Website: home-depot
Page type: cross-sells
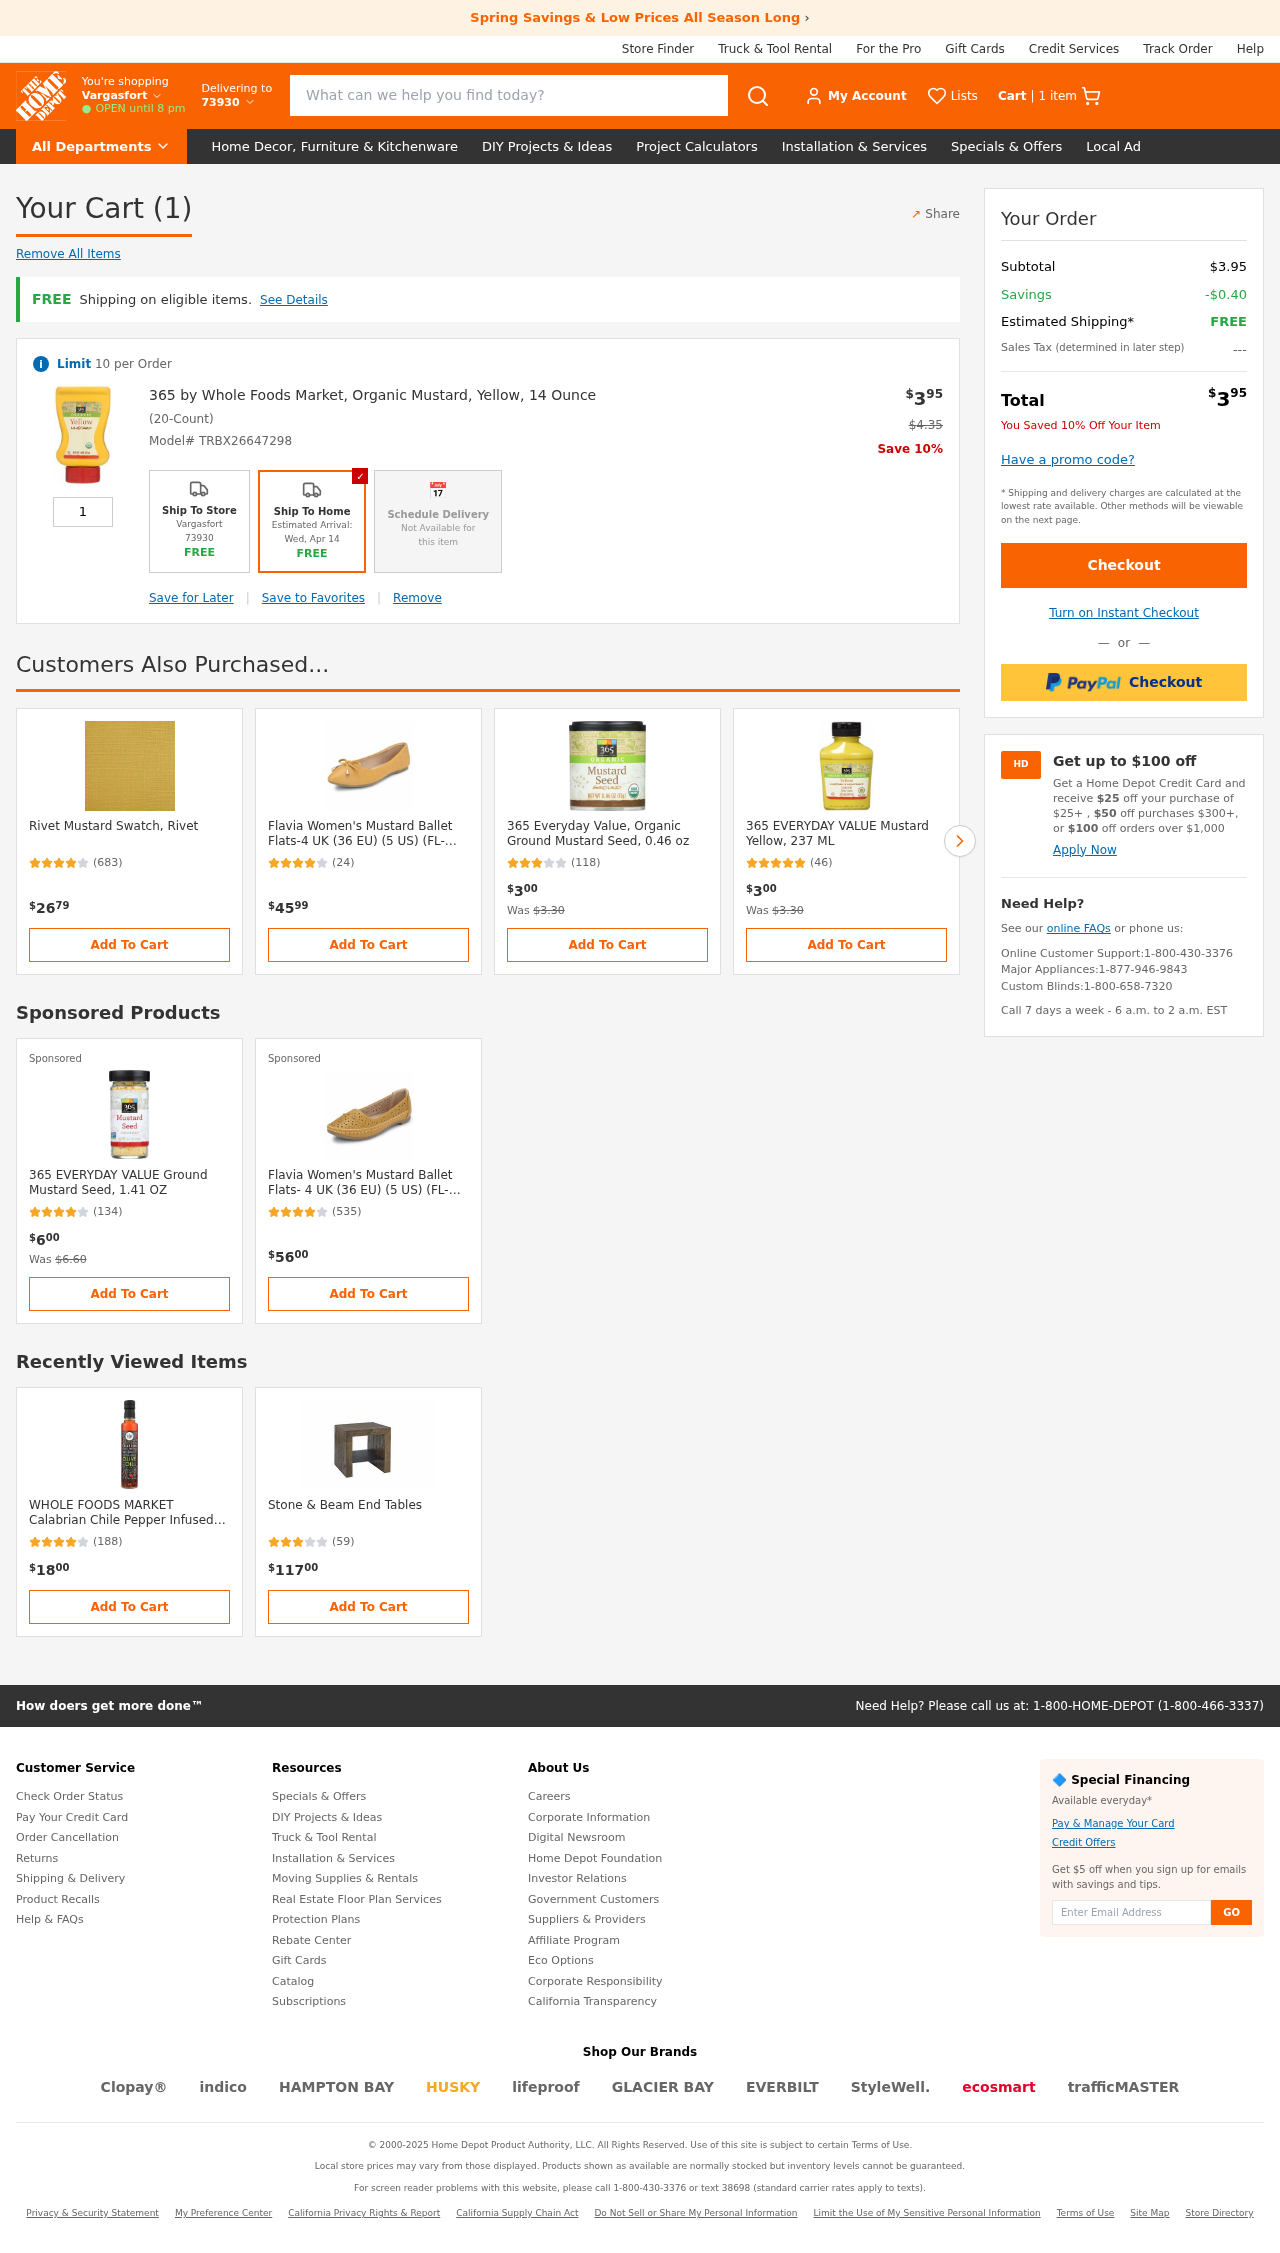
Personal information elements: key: PII_LOCATION1_CITY
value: Vargasfort
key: PII_POSTCODE
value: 73930
Product elements: key: PRODUCT1_NAME
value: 365 by Whole Foods Market, Organic Mustard, Yellow, 14 Ounce
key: PRODUCT1_PRICE
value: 3.95
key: PRODUCT1_QUANTITY
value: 1
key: PRODUCT1_ORIGINAL_PRICE
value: $4.35
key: PRODUCT2_NAME
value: Rivet Mustard Swatch, Rivet
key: PRODUCT2_NUM_RATINGS
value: (683)
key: PRODUCT2_PRICE
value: $2679
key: PRODUCT3_NAME
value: Flavia Women's Mustard Ballet Flats-4 UK (36 EU) (5 US) (FL-99/MUS)
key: PRODUCT3_NUM_RATINGS
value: (24)
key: PRODUCT3_PRICE
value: $4599
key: PRODUCT4_NAME
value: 365 Everyday Value, Organic Ground Mustard Seed, 0.46 oz
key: PRODUCT4_NUM_RATINGS
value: (118)
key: PRODUCT4_PRICE
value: $300
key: PRODUCT5_NAME
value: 365 EVERYDAY VALUE Mustard Yellow, 237 ML
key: PRODUCT5_NUM_RATINGS
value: (46)
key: PRODUCT5_PRICE
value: $300
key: PRODUCT6_NAME
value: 365 EVERYDAY VALUE Ground Mustard Seed, 1.41 OZ
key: PRODUCT6_NUM_RATINGS
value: (134)
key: PRODUCT6_PRICE
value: $600
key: PRODUCT7_NAME
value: Flavia Women's Mustard Ballet Flats- 4 UK (36 EU) (5 US) (FL-915/MUS)
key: PRODUCT7_NUM_RATINGS
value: (535)
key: PRODUCT7_PRICE
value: $5600
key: PRODUCT8_NAME
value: WHOLE FOODS MARKET Calabrian Chile Pepper Infused Extra Virgin Olive Oil, 8.45 FZ
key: PRODUCT8_NUM_RATINGS
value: (188)
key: PRODUCT8_PRICE
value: $1800
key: PRODUCT9_NAME
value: Stone & Beam End Tables
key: PRODUCT9_NUM_RATINGS
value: (59)
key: PRODUCT9_PRICE
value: $11700
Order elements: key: ORDER_NUM_ITEMS
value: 1 item
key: ORDER_NUM_ITEMS
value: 1
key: ORDER_SKU
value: Model# TRBX26647298
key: ORDER_SUBTOTAL
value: $3.95
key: ORDER_SAVINGS
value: -$0.40
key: ORDER_TOTAL
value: $395
Search elements: key: HEADER_SEARCH
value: What can we help you find today?